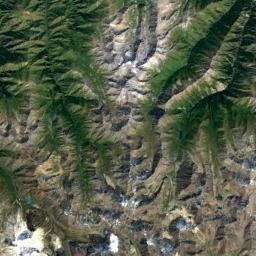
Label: mountain